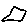
Label: hexagon